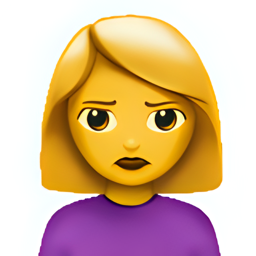
Name: person with pouting face
Emoji: 🙎
Group: People & Body
Sub-group: person-gesture